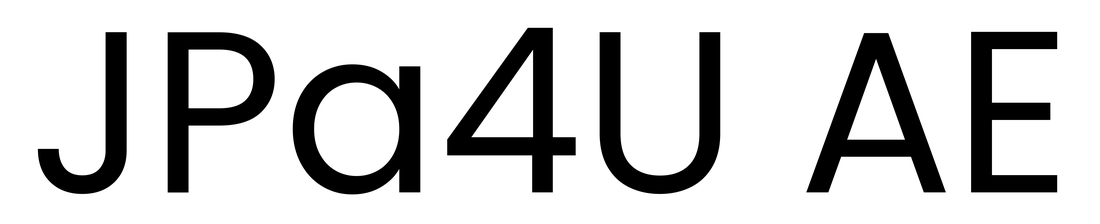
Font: Poppins-Regular